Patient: sex M, age 62
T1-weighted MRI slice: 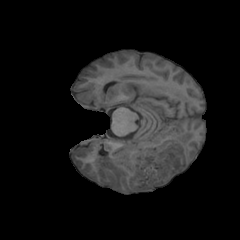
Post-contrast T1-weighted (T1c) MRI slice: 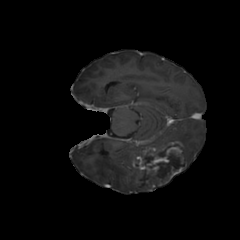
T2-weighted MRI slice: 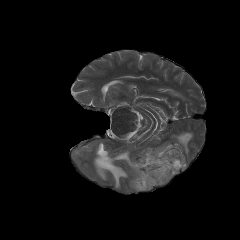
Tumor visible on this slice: yes
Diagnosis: Glioblastoma, IDH-wildtype
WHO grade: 4